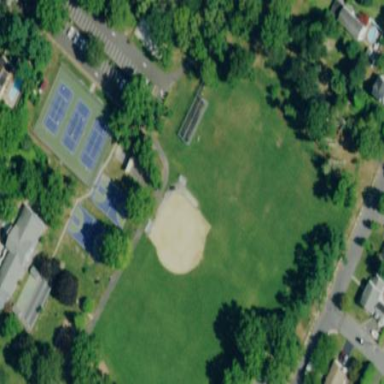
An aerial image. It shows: Park.